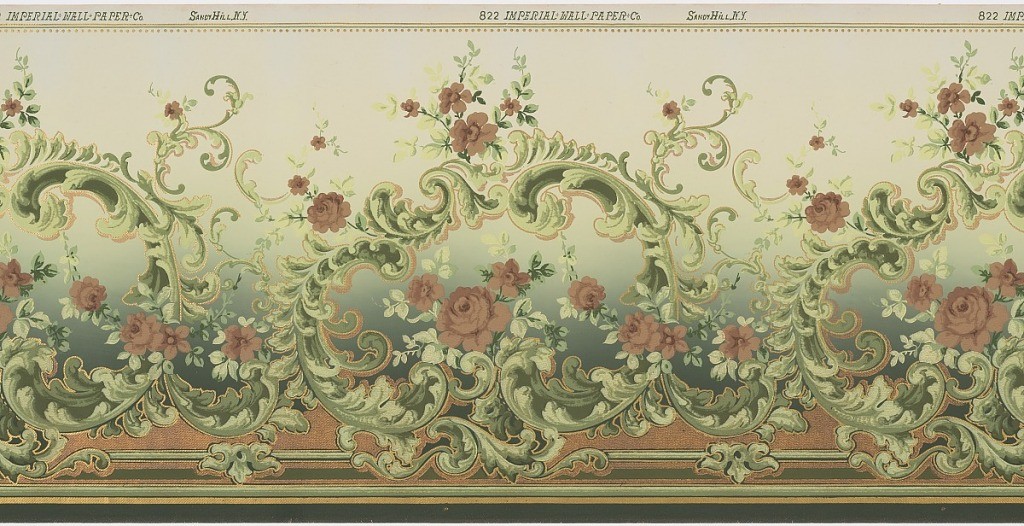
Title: Frieze
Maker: Imperial Wallcoverings Inc., American, founded 1901
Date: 1905–1915
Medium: Machine-printed paper
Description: Red roses and foliate scrolls. The background shades from light to deep green. The bottom area is filled with a metallic copper pigment.